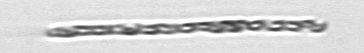
Label: Dactyliosolen_fragilissimus